Interaction volume radius: 5 \u00c5
Interaction volume height: 10 \u00c5
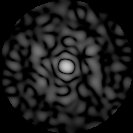
Disorder parameter: 0.8283